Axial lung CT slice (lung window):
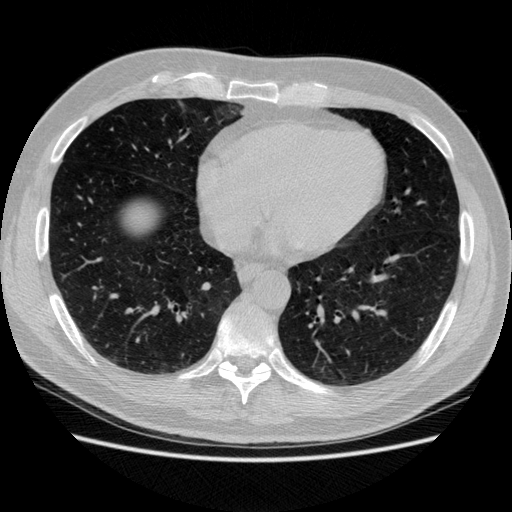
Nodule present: no